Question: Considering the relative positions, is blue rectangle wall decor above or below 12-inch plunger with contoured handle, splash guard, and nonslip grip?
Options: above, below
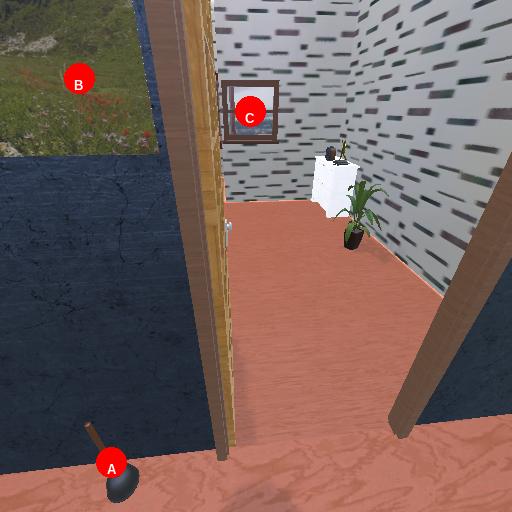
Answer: above